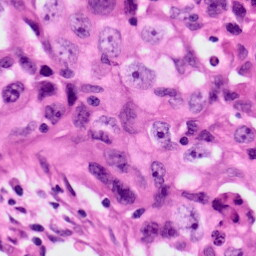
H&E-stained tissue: Lung